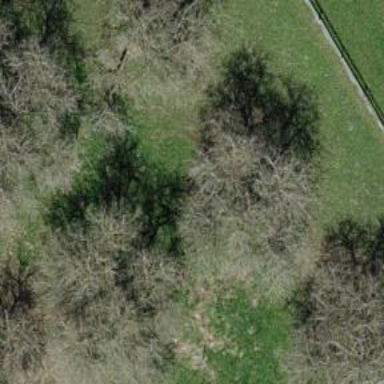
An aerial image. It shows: Agricultural area with deciduous broadleaved trees.